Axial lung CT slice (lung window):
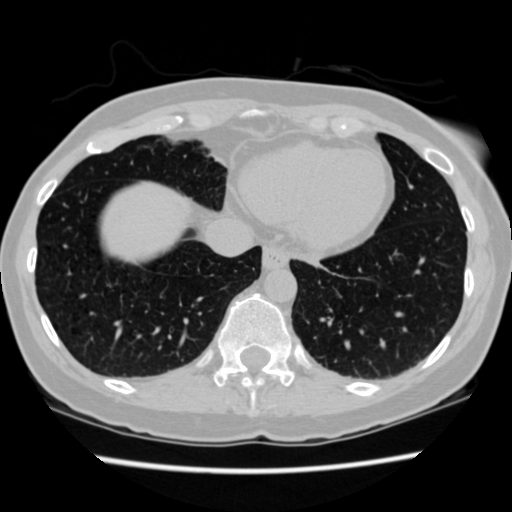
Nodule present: no